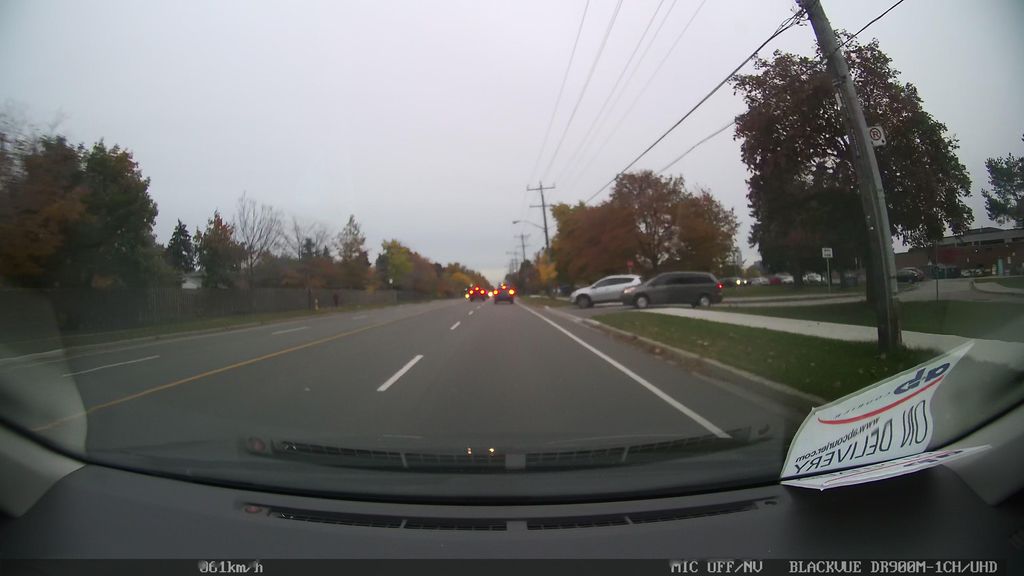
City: toronto